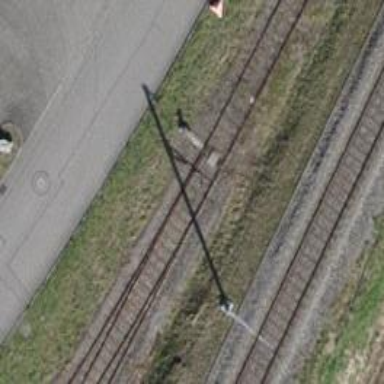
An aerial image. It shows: Railway switch.